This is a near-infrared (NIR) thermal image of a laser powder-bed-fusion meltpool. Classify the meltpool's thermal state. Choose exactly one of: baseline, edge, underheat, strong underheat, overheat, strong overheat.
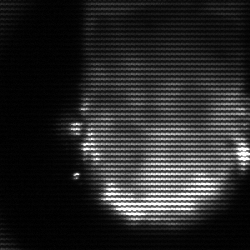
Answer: baseline